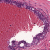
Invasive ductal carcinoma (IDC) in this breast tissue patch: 0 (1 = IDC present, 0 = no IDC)